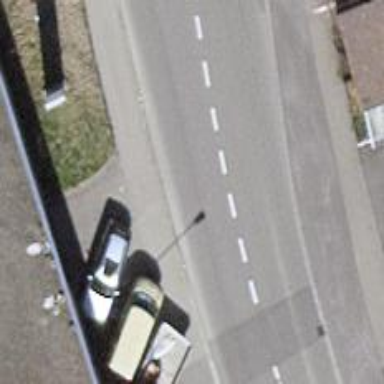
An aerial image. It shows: Secondary road with asphalt surface and sidewalks on both sides.